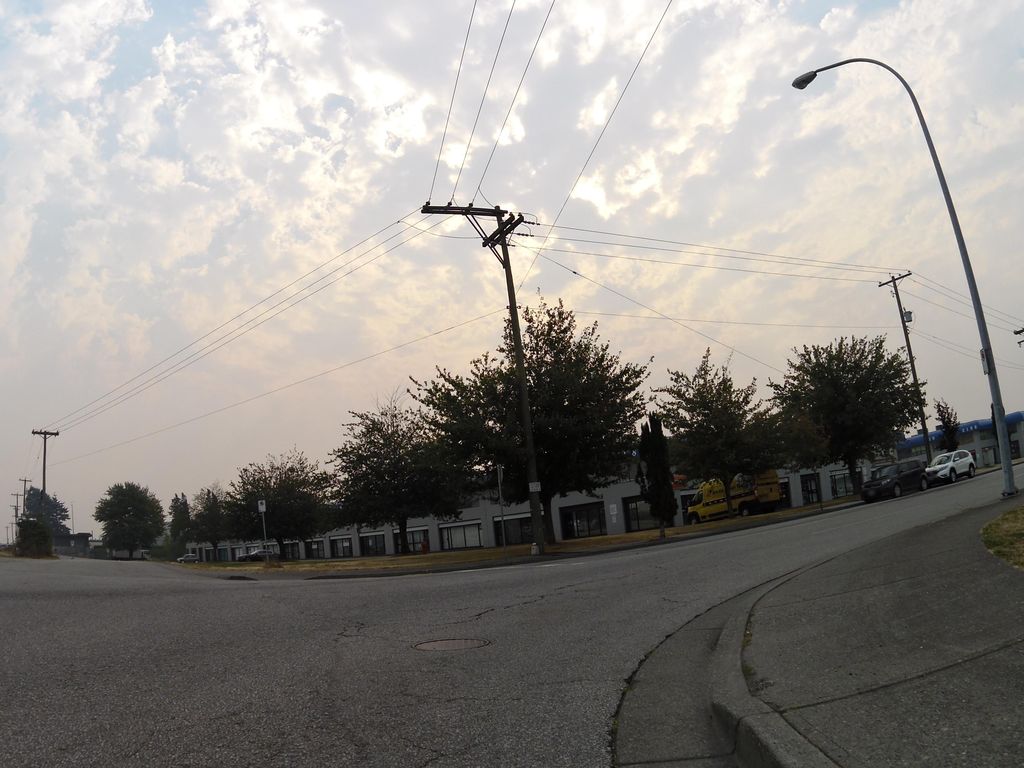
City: vancouver